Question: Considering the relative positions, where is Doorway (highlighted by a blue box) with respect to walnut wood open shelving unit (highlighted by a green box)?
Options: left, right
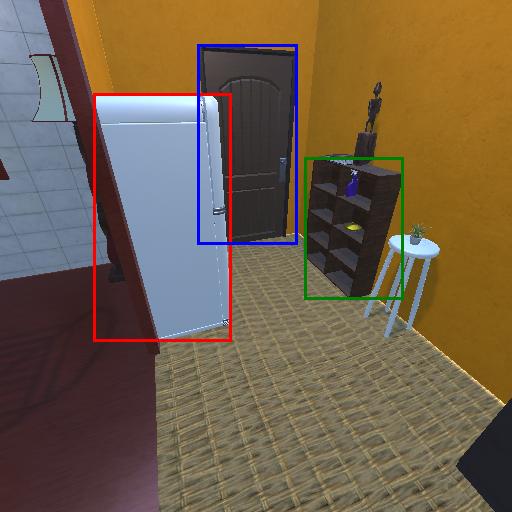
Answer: left